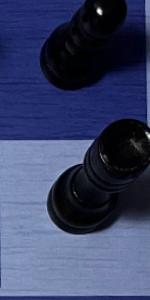
Label: Rook_Black